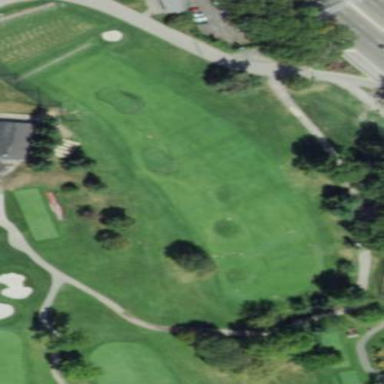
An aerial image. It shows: Area with grass used as rough in golf course.